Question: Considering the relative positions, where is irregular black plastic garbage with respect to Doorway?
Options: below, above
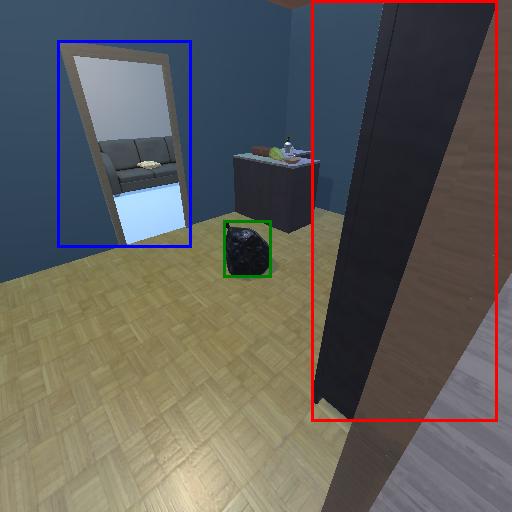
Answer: below